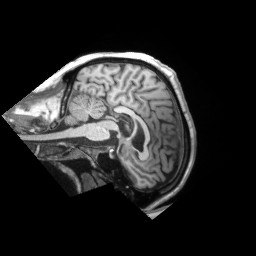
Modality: T1w
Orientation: sagittal
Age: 58
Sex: male
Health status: ill
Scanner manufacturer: siemens
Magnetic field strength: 3 T
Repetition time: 2.2 s
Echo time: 0.00157 s